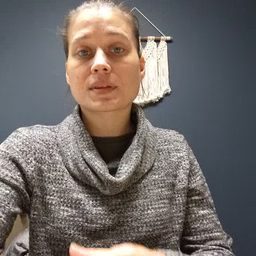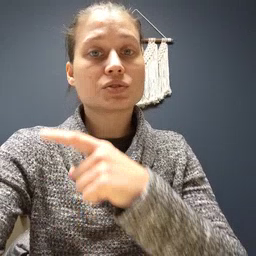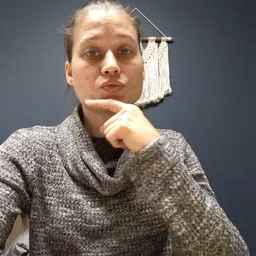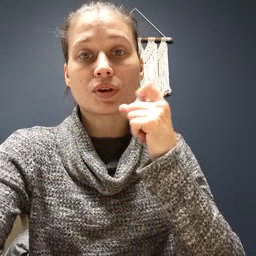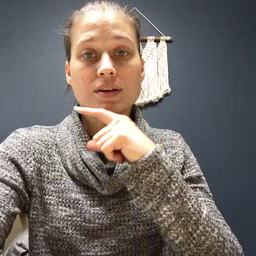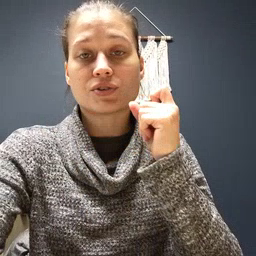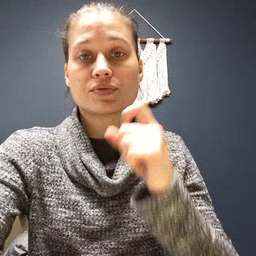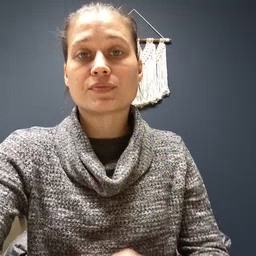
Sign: dryer